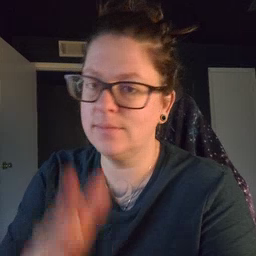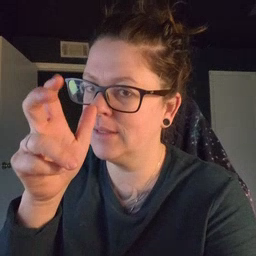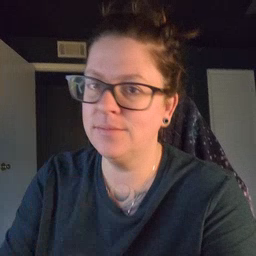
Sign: bug